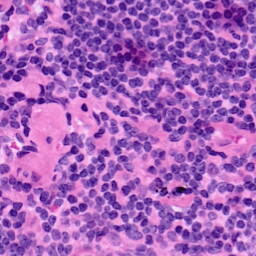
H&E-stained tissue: LymphNode